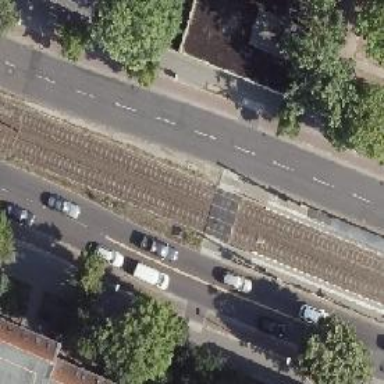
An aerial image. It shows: Uncontrolled tram crossing.